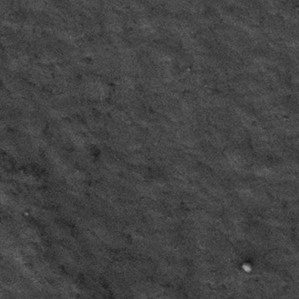
Label: frost